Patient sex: F
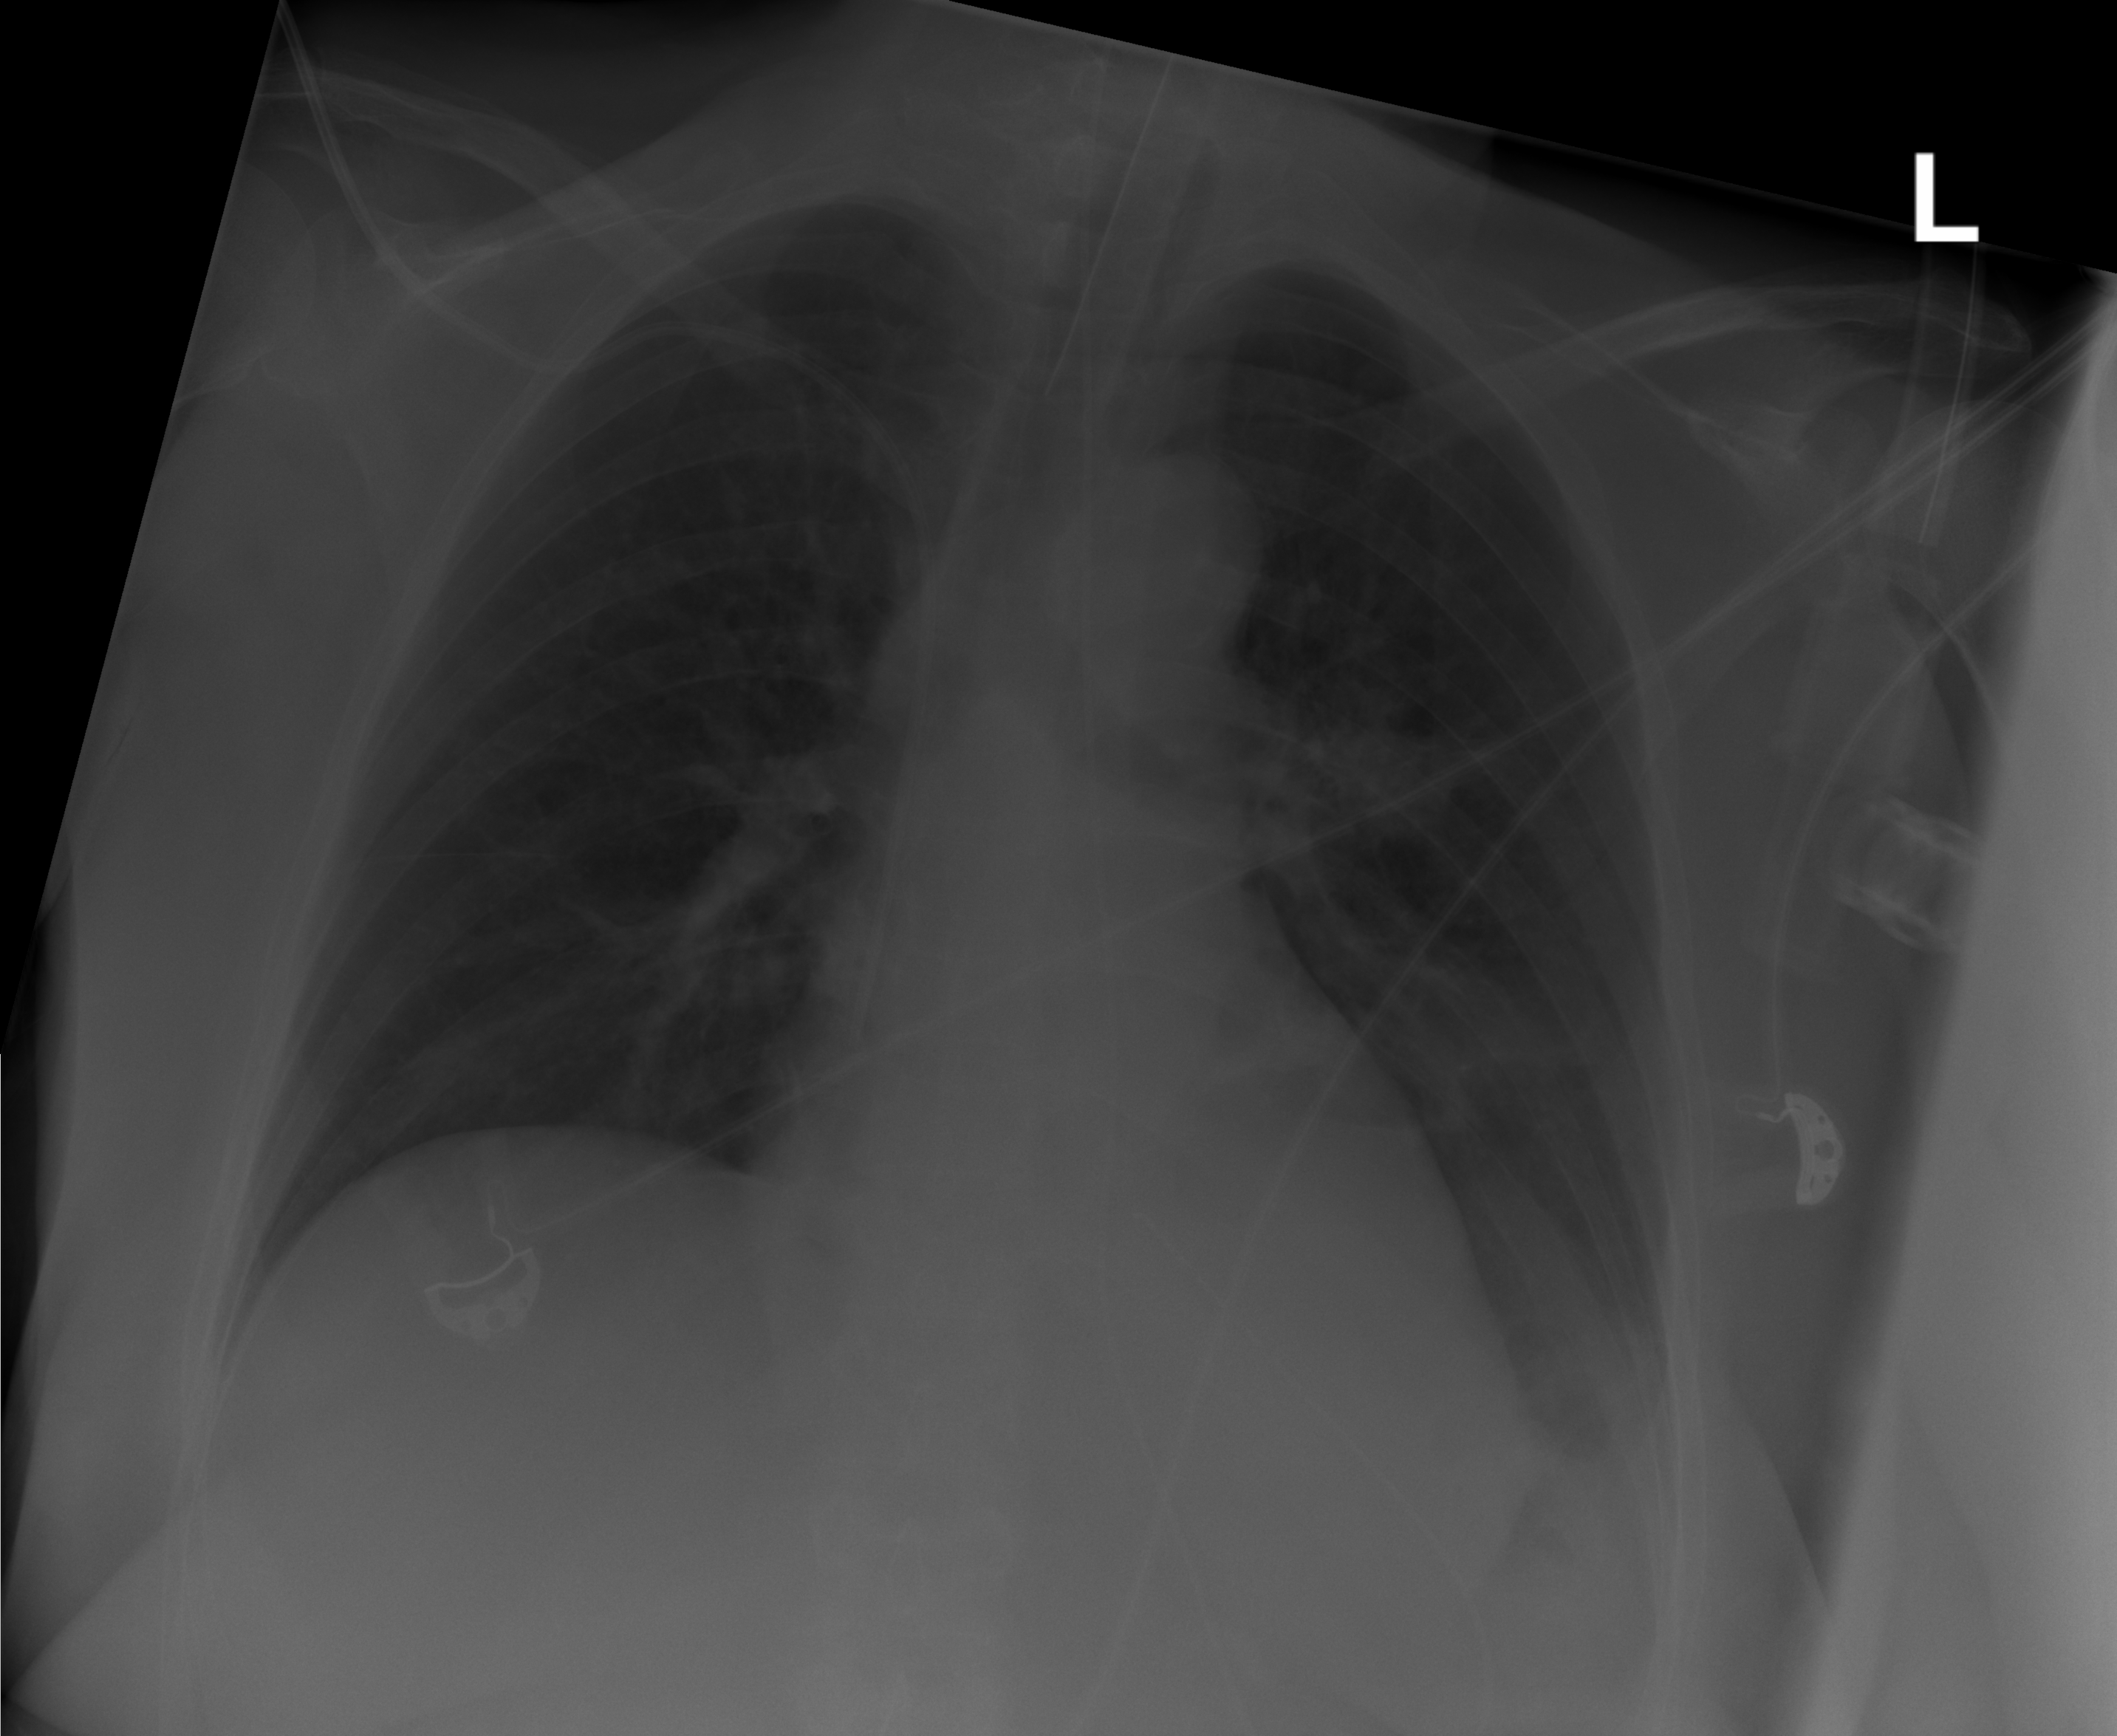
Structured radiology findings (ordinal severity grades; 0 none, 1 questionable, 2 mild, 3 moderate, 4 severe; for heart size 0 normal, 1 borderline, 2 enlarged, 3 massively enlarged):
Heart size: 0
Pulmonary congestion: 0
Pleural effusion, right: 0
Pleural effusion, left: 2
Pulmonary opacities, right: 0
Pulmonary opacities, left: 0
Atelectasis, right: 2
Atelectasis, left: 2